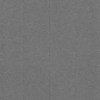
Label: dusty